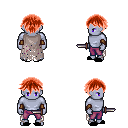
a pixel art fantasy rpg character, male body template, dark elf, purple skin, gray tattered cape, magenta pants, red short bangs hairstyle, leather bracers, black slippers, dagger, four views (front, back, left, right), 2x2 character sprite sheet, small pixel art, hard edges, no anti-aliasing